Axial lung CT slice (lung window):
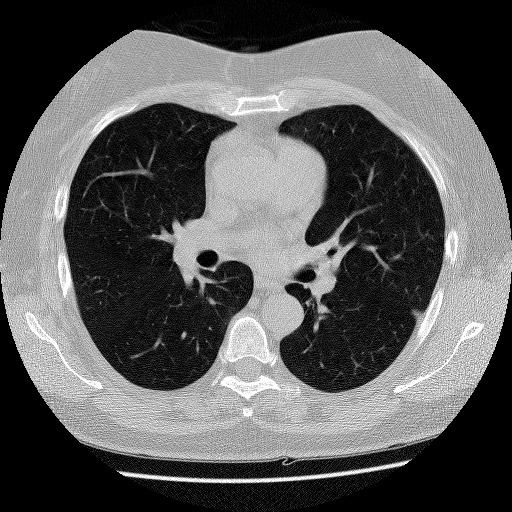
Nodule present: no